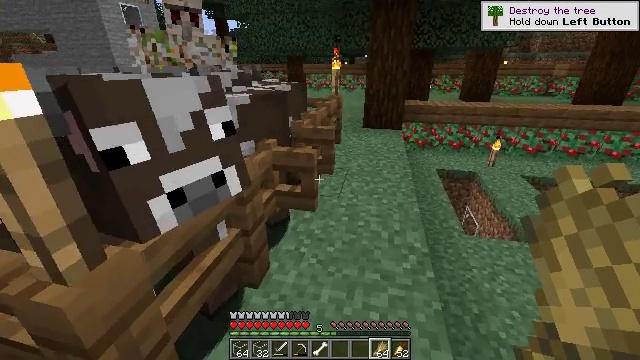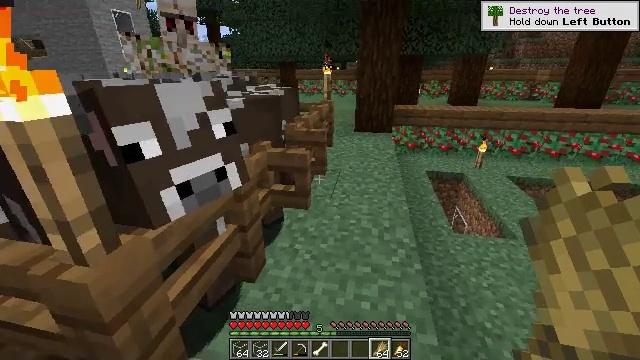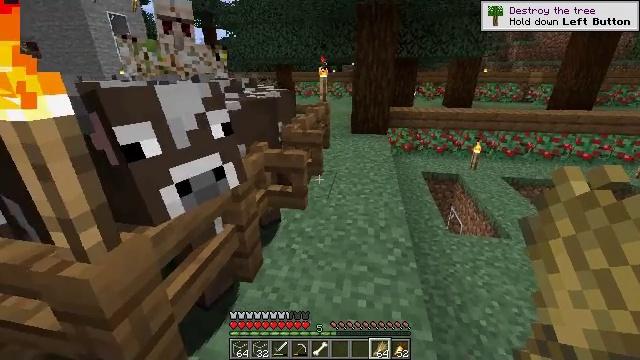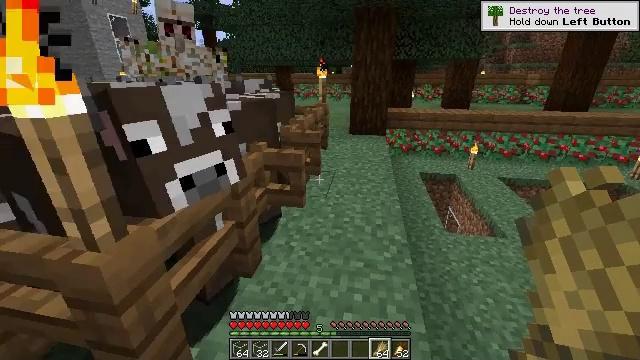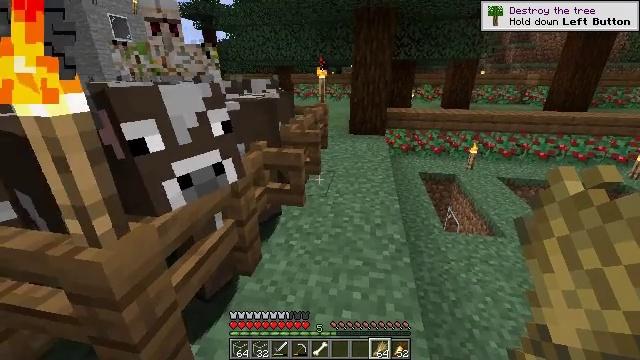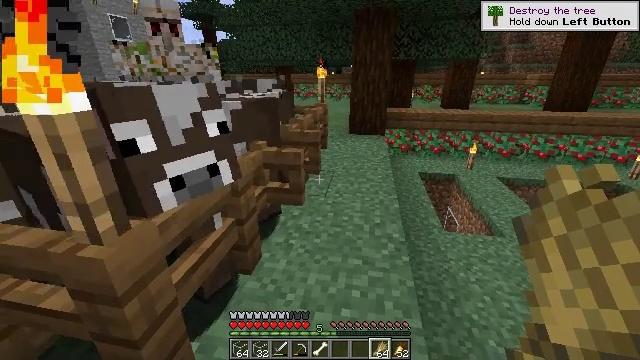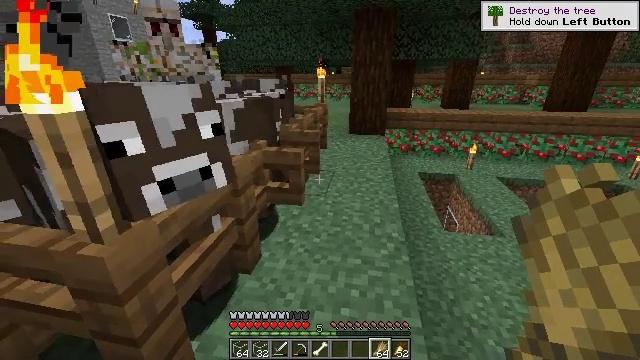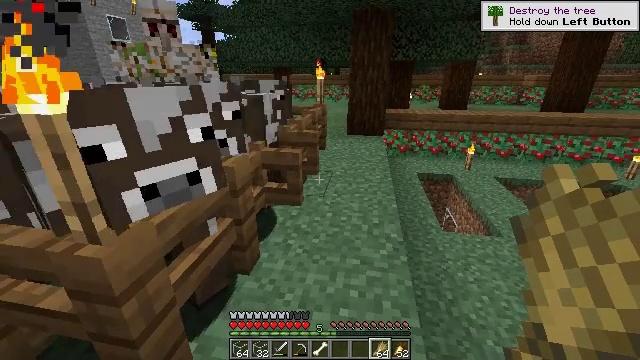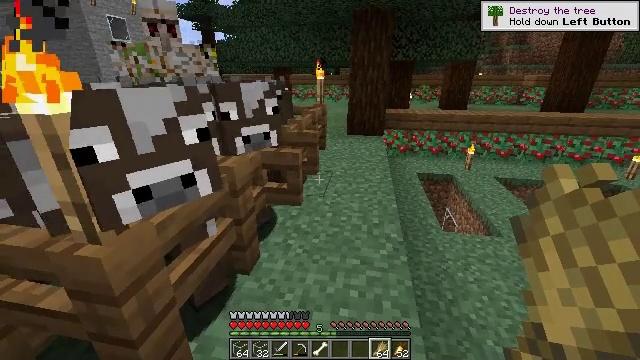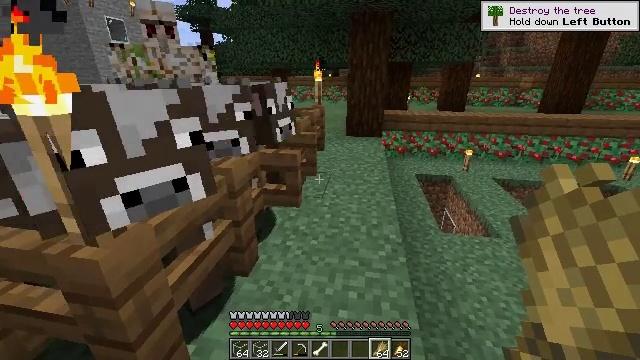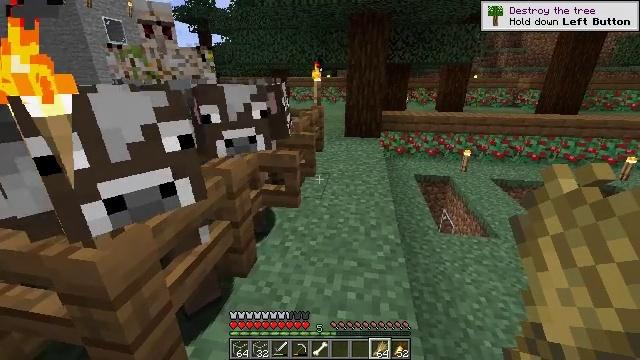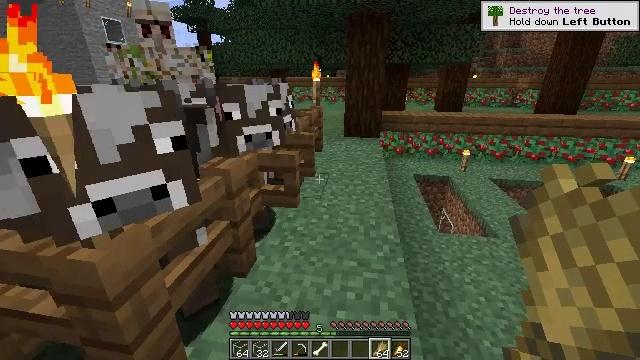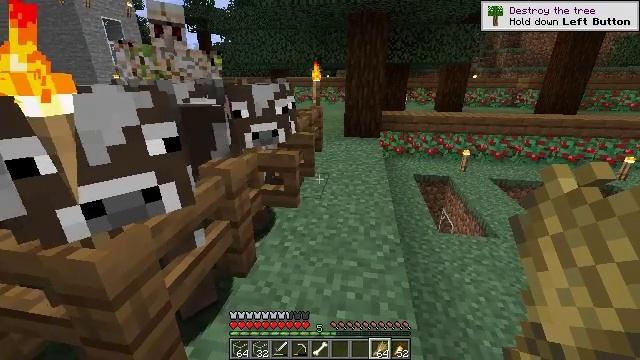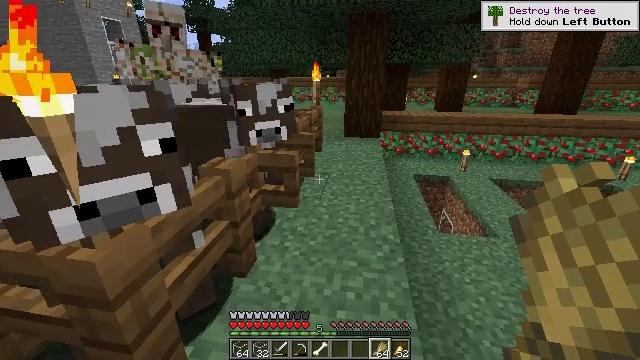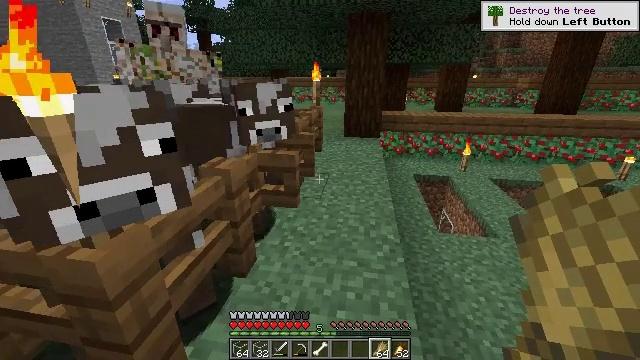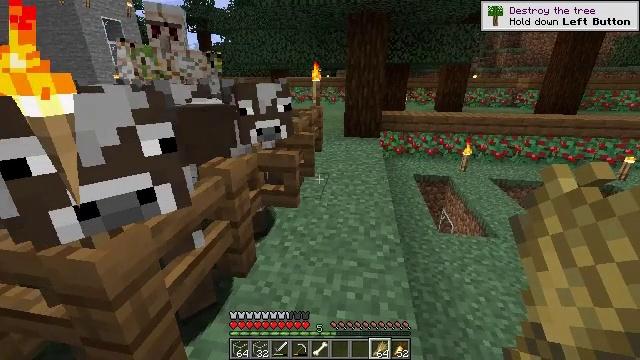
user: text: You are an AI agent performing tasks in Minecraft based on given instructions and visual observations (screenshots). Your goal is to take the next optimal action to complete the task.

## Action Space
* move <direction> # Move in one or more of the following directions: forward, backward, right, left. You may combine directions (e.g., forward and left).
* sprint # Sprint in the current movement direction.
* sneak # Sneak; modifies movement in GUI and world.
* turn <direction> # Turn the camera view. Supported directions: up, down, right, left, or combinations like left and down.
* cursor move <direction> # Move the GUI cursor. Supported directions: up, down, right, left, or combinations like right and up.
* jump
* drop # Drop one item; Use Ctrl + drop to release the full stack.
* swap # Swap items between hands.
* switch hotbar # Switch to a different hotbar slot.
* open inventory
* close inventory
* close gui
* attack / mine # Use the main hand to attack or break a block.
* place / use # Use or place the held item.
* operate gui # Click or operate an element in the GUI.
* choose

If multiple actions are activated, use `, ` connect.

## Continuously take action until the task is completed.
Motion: motion action
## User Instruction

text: Attack the spruce fence to dismantle it.
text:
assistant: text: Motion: turn right and up
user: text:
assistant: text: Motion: no_op
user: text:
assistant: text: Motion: no_op
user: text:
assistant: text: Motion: no_op
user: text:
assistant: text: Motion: no_op
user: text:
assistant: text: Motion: no_op
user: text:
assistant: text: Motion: no_op
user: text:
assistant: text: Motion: no_op
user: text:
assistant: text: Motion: no_op
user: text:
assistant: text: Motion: no_op
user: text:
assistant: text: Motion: no_op
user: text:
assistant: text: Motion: no_op
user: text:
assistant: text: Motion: no_op
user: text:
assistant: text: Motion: no_op
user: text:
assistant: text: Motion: no_op
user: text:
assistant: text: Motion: no_op
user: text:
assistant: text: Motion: no_op
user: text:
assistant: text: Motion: turn right
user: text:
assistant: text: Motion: turn right
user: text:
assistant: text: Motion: no_op
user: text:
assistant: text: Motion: no_op
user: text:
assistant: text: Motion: no_op
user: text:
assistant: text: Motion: no_op
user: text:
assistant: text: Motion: no_op
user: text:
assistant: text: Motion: no_op
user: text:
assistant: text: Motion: no_op
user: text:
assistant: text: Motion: no_op
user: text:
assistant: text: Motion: no_op
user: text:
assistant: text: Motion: no_op
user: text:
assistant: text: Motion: no_op